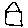
Label: house